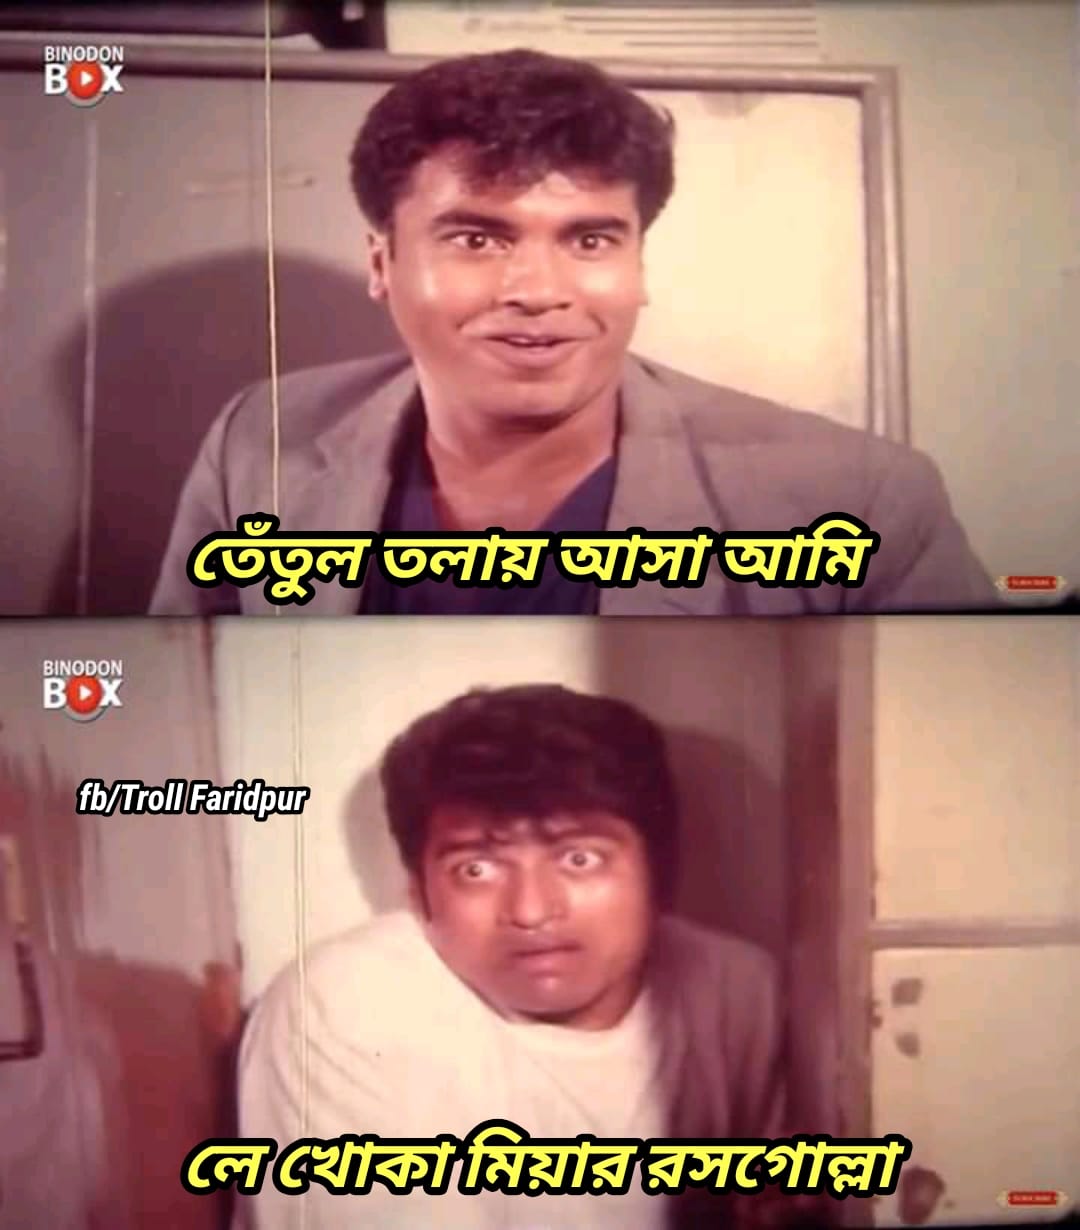
Caption: তেঁতুল  তলায়  আসা আমি     লে খোকা মিয়ার রসগোল্লা
Label: non-hate